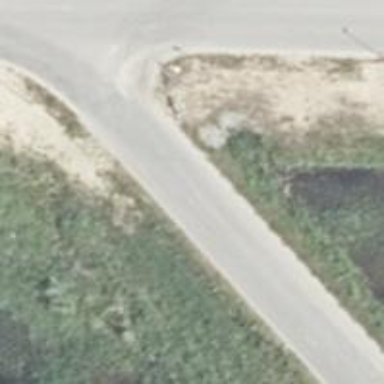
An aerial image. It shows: Unclassified road with asphalt surface.